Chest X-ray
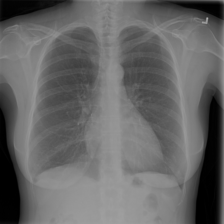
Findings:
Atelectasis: negative
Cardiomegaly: negative
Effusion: negative
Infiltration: negative
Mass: negative
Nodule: negative
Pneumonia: negative
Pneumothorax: negative
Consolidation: negative
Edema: negative
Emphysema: negative
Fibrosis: negative
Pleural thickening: negative
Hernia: negative